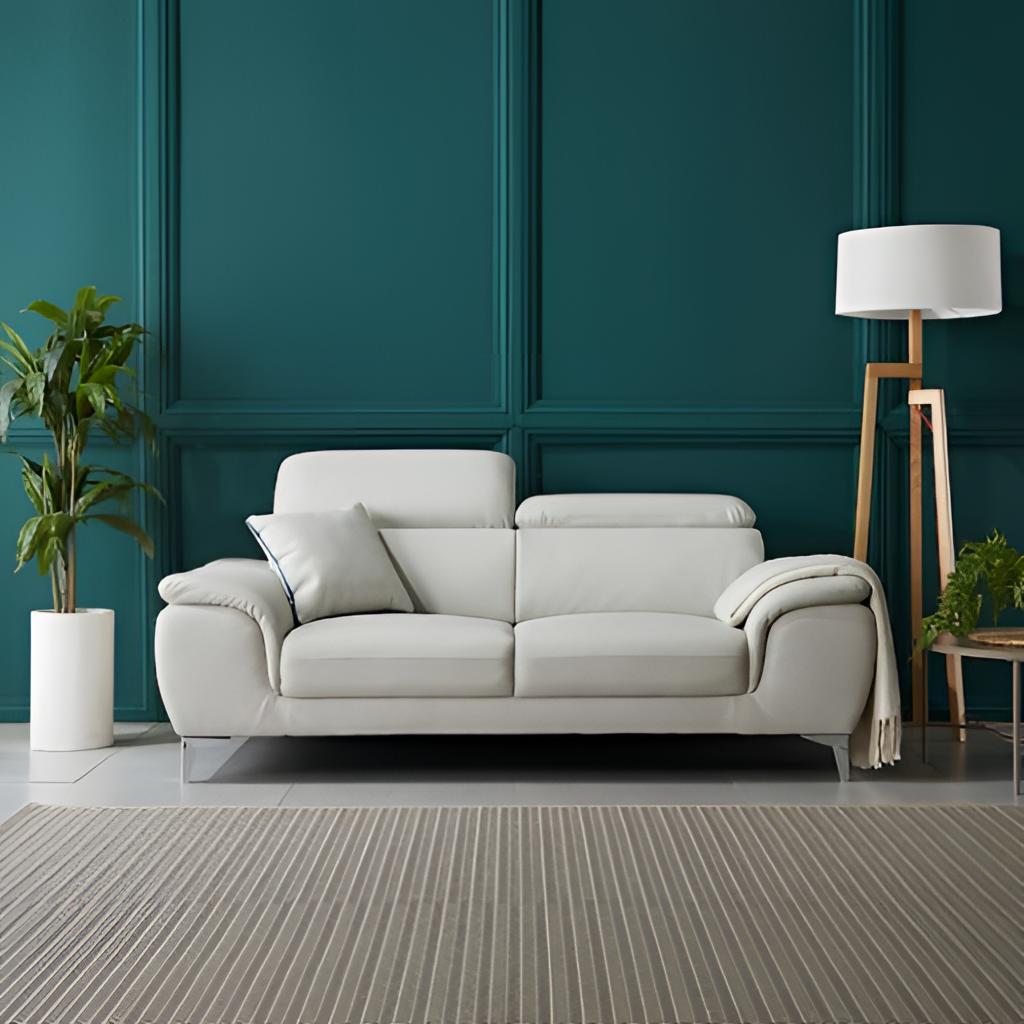
leather sofa, living room, contemporary, gray tile flooring, with large square pattern, paint wallpaper, with solid pattern